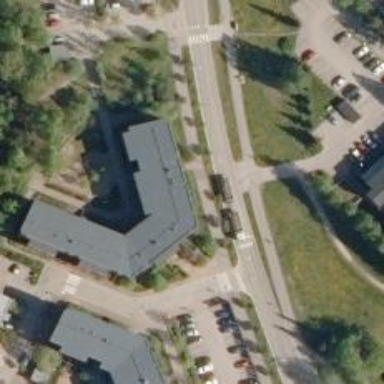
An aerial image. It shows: Asphalt cycleway with crossing.